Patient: sex M, age 66
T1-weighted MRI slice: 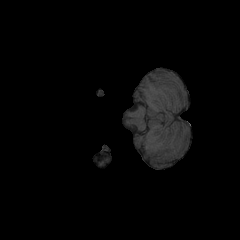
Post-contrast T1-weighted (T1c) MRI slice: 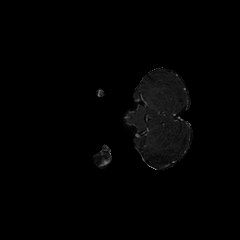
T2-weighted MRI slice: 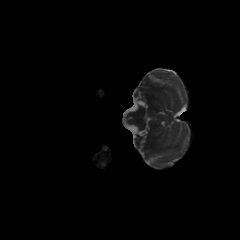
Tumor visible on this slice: no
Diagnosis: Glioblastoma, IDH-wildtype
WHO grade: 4